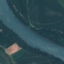
Label: River